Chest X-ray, AP view. Patient: 21 years old, sex M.
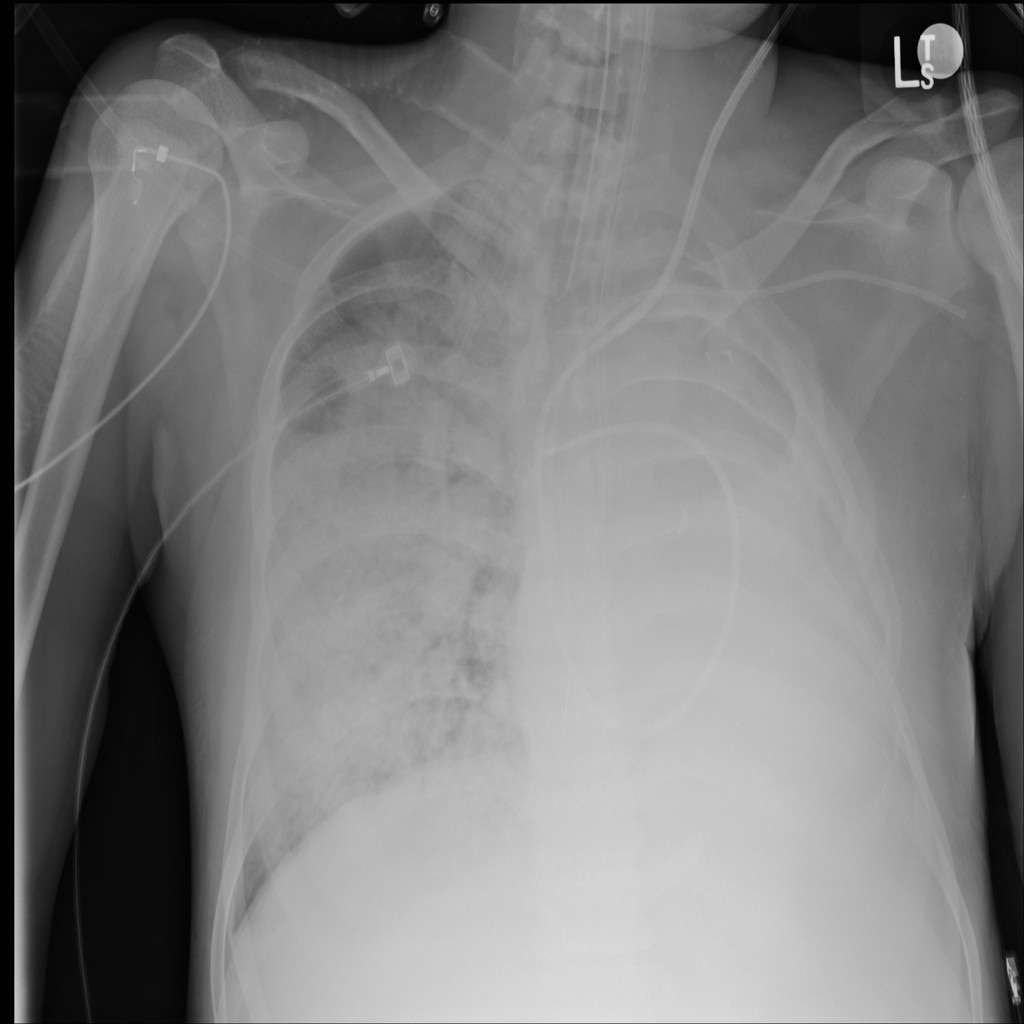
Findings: No Finding